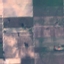
Label: PermanentCrop